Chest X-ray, PA view. Patient: 52 years old, sex F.
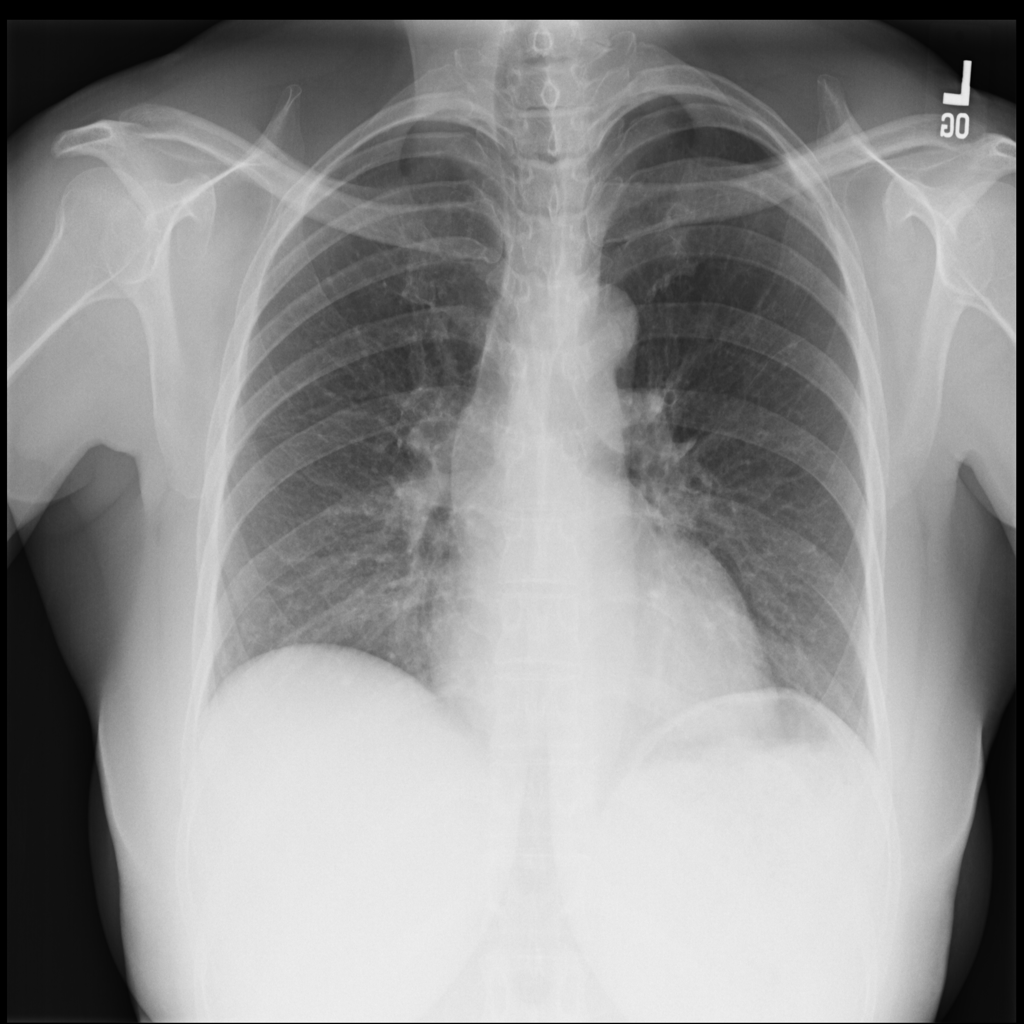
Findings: No Finding